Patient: sex M, age 51
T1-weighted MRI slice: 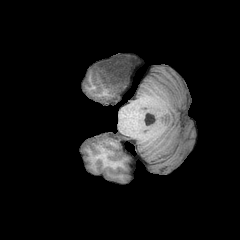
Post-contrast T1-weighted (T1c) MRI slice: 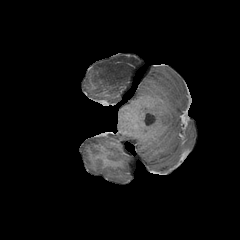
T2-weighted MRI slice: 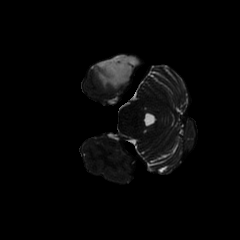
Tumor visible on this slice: yes
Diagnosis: Astrocytoma, IDH-mutant
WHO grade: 4